Field crop: maize
Growth stage: 2
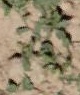
Species: convolvulus